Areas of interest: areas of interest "Theater"
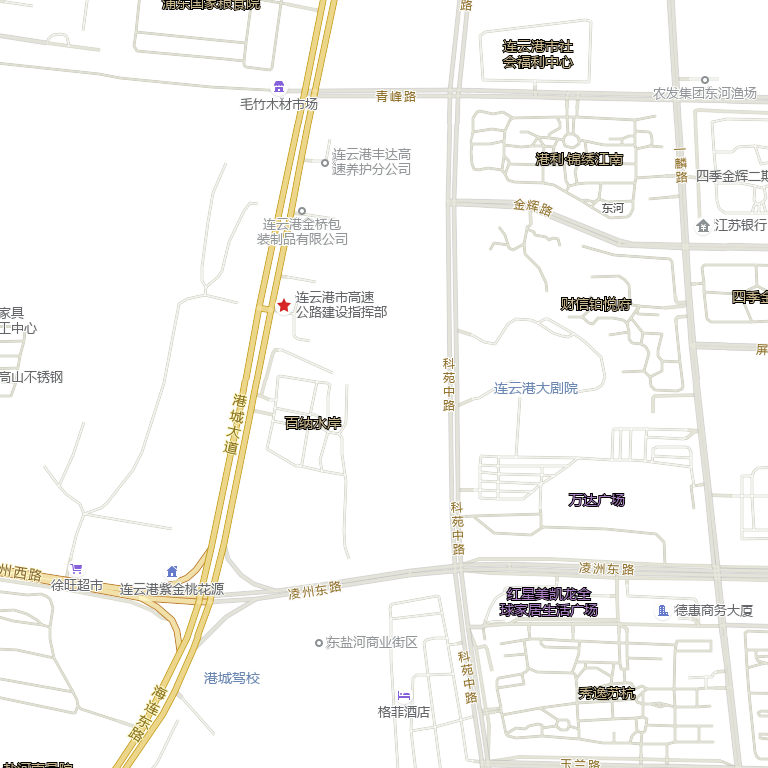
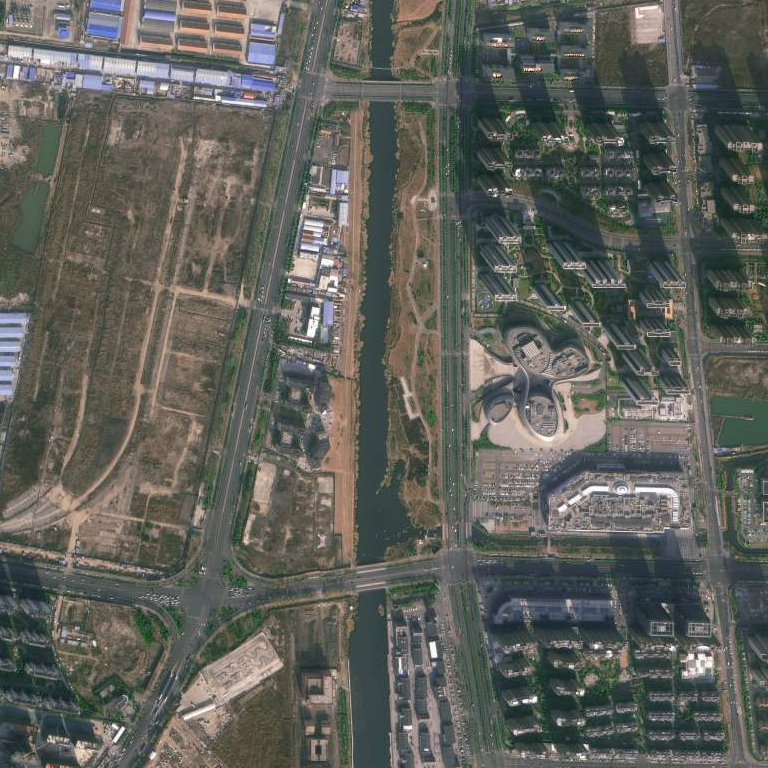